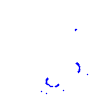
Particle: proton